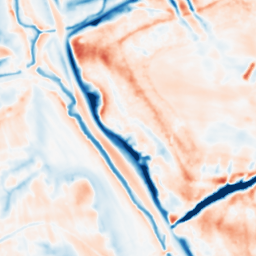
Category: multiscale
Decomposition family: dog_multiscale
Decomposition parameters: sigma_ratio: 1.4
n_scales: 6
base_sigma: 1
Upsampling method: regularized
Upsampling parameters: scale: 4
lambda_reg: 0.001
Upsampling scale: 4